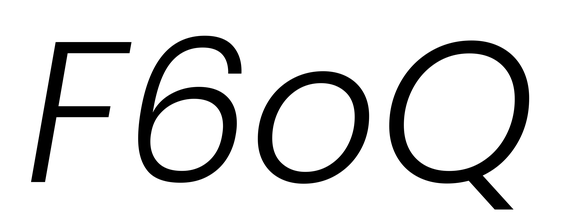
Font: Poppins-LightItalic